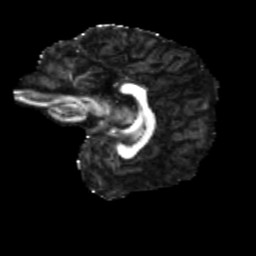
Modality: FA
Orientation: sagittal
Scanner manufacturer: siemens
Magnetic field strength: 3 T
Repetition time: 4 s
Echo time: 0.0594 s